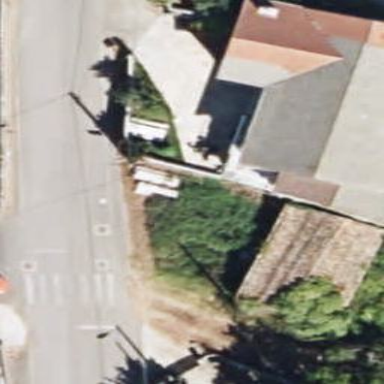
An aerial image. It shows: School building.